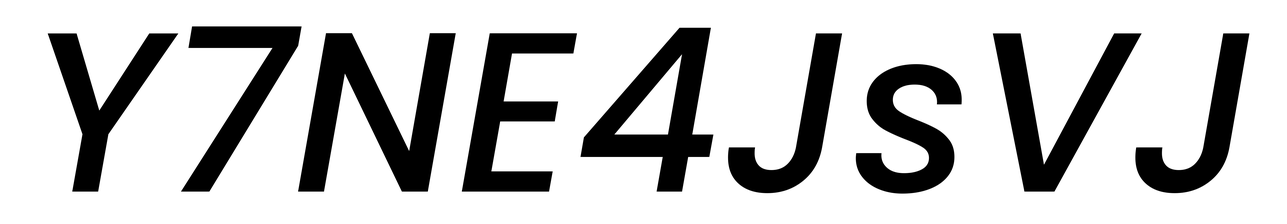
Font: Poppins-MediumItalic